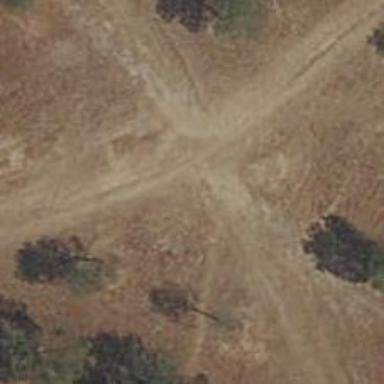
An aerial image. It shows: Dirt path.